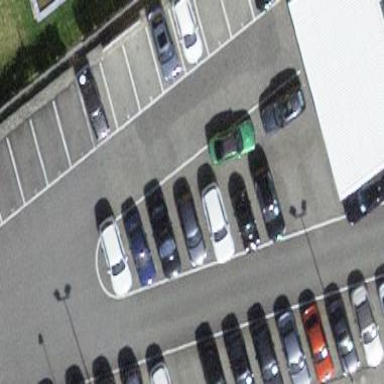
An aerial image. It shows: Parking area.